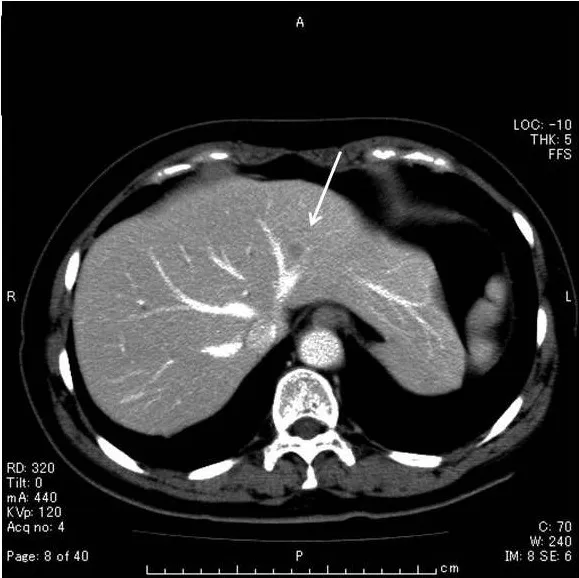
Unenhanced CT scan showed low density area of 1 cm in diameter in the segment 3 of the liver (arrow). Contrast-enhanced CT scan during arterial phase showed minimally peripheral ring enhancement. No lymphadenopathy or hepatosplenomegaly was observed.
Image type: radiology (ct)